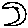
Label: moon